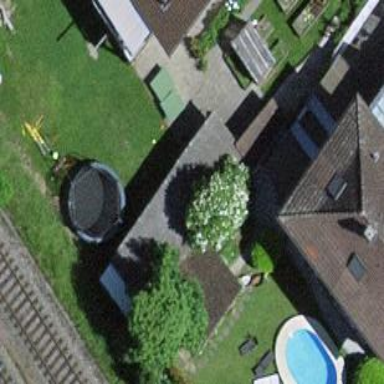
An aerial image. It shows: Shed building.